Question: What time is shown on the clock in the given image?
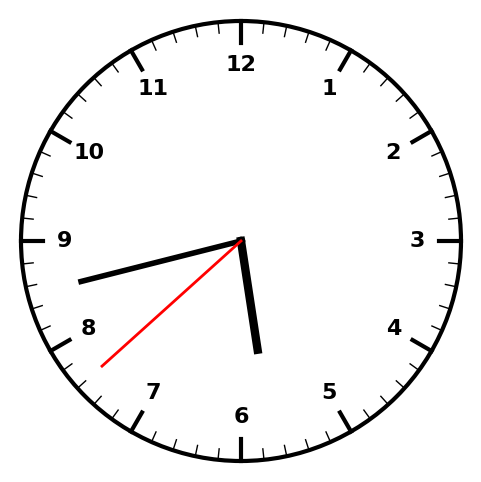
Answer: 05:42:38